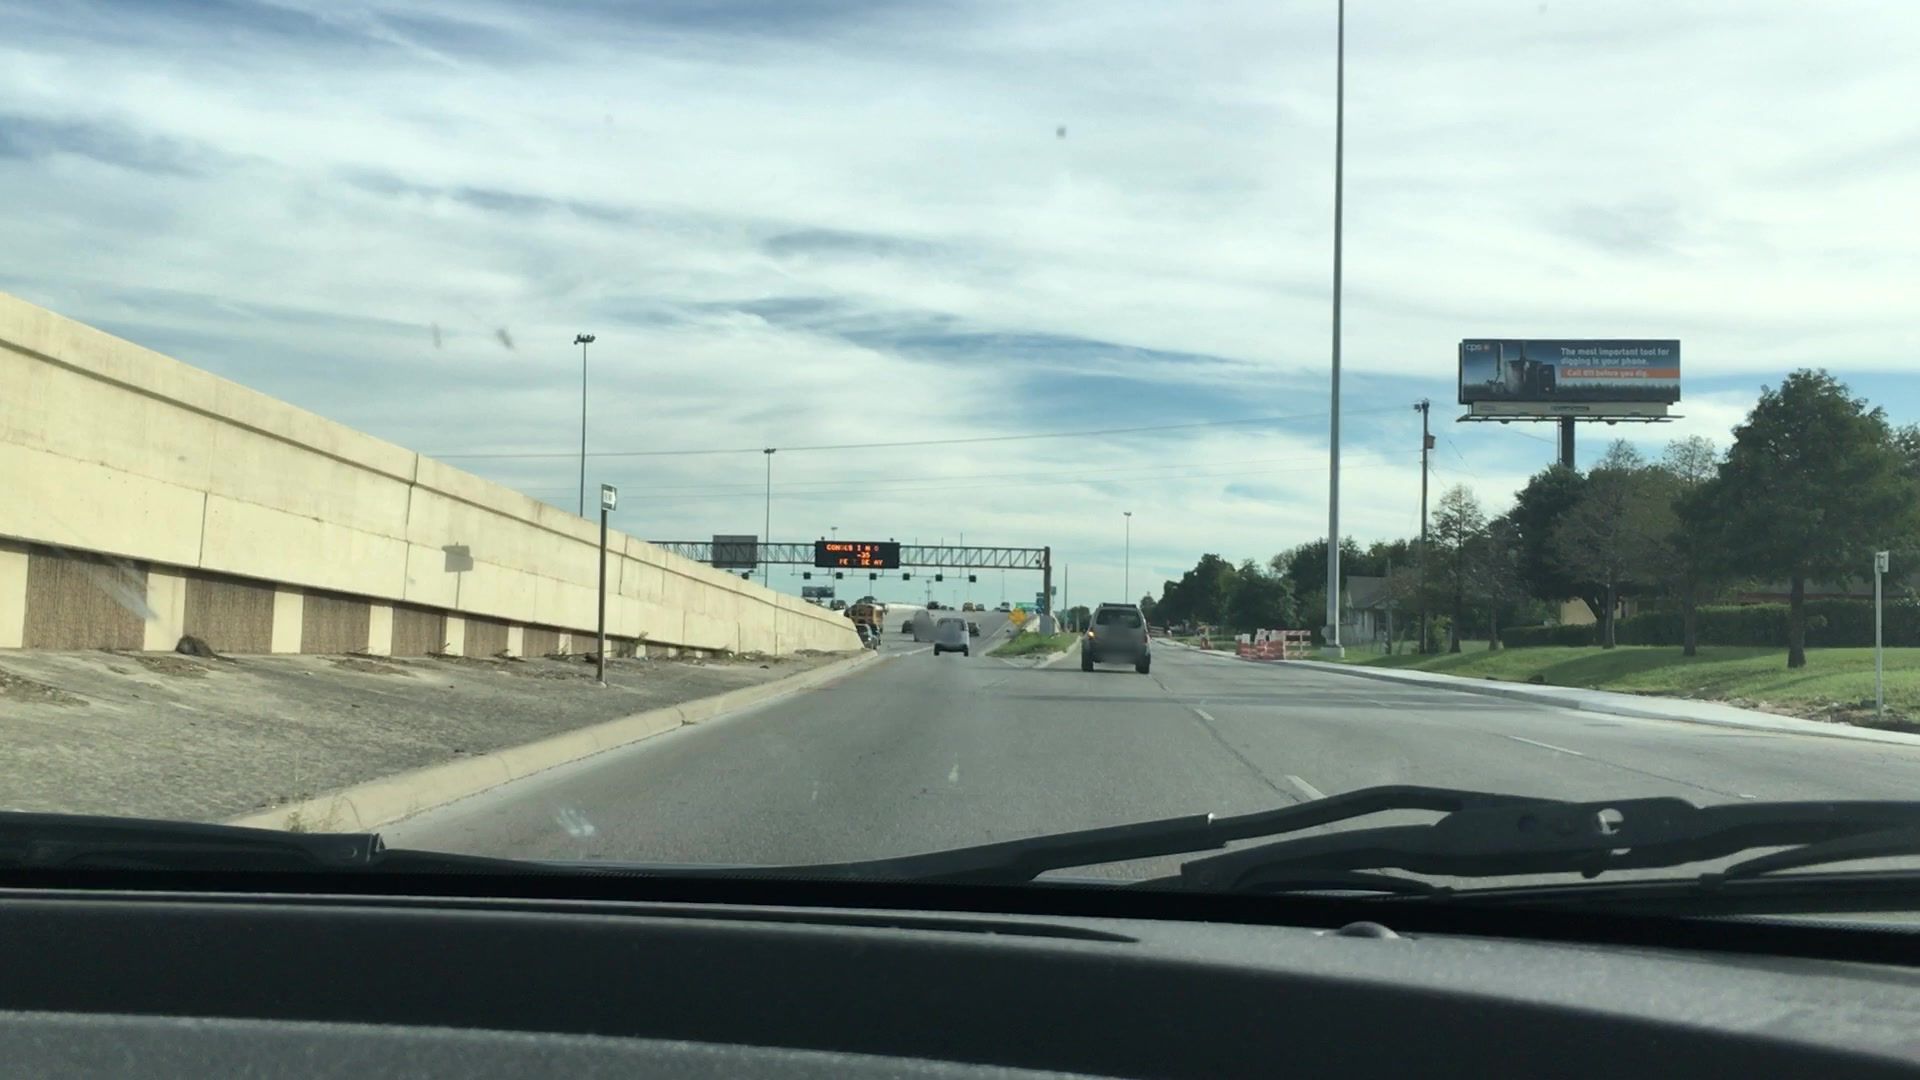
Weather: cloudy
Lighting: day
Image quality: good
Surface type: driving surface
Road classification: secondary
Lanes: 3
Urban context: urban centre
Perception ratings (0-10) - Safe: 1.09, Lively: 0.87, Beautiful: 0.88, Boring: 8.33, Depressing: 8.98, Wealthy: 0.34